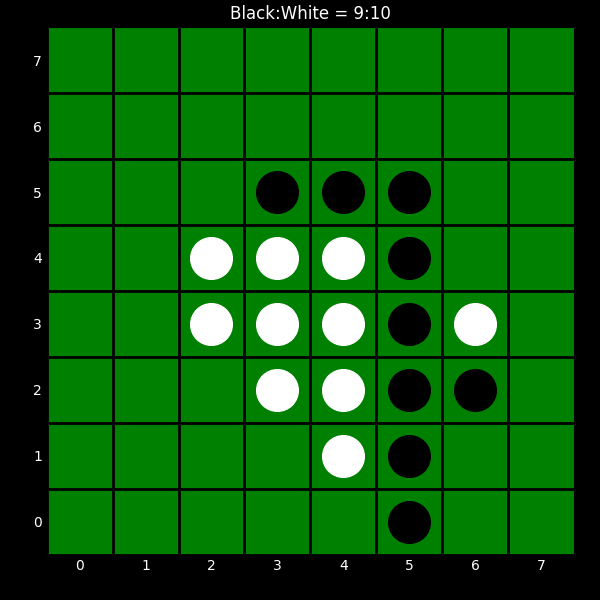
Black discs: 9
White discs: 10